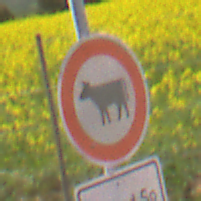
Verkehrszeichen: VerbotViehtrieb
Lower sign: ZeitangabenMitBeschraenkungAufWochentage8
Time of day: MorningAfternoon
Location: Outdoor (RoadRail)
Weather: Clear
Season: NotSpecified
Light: Natural